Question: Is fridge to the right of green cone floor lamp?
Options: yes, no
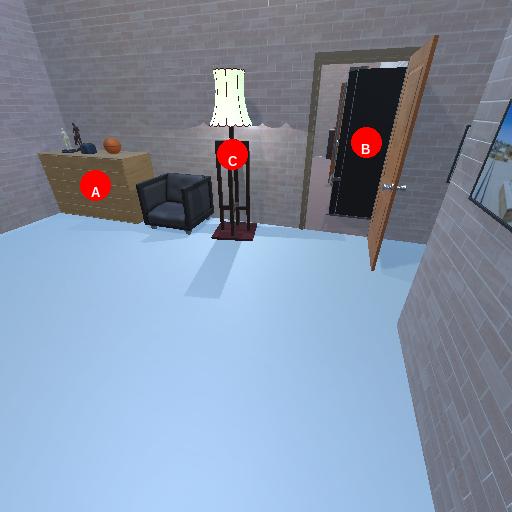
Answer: yes